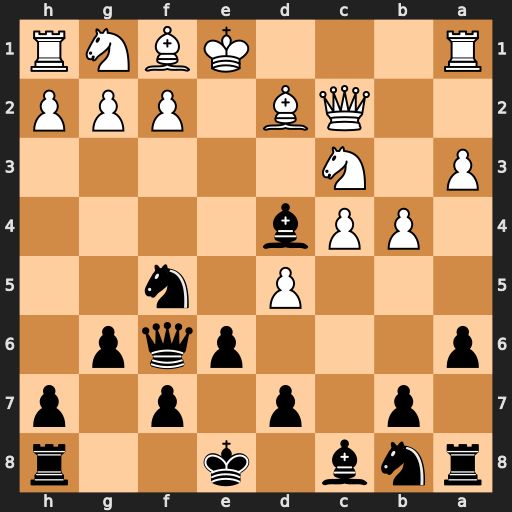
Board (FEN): rnb1k2r/1p1p1p1p/p3pqp1/3P1n2/1PPb4/P1N5/2QB1PPP/R3KBNR
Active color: b
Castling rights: KQkq
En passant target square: -
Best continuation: Bxf2+ Kxf2 Nd4+ Nf3 Nxc2